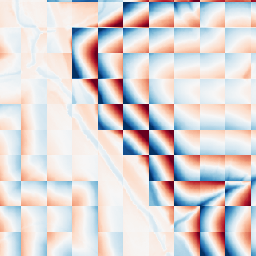
Category: wavelet
Decomposition family: wavelet_biorthogonal
Decomposition parameters: wavelet: bior1.3
level: 5
Upsampling method: area
Upsampling parameters: scale: 4
Upsampling scale: 4